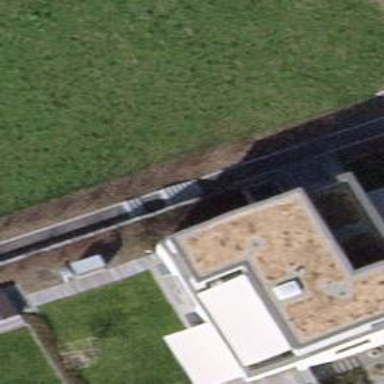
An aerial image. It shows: Concrete steps.